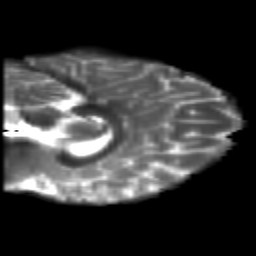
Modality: T2w
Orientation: sagittal
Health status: healthy
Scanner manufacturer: siemens
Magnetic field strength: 3 T
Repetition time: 10 s
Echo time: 0.092 s